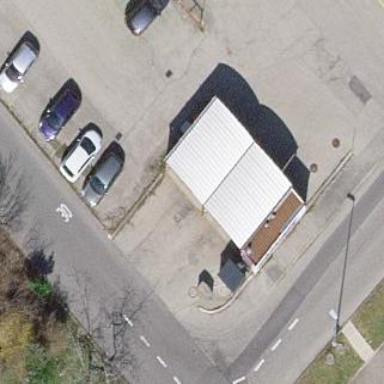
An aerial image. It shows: Car wash facility.